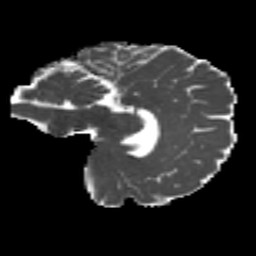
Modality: MD
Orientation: sagittal
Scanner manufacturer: siemens
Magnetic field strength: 3 T
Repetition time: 4.16 s
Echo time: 0.0806 s